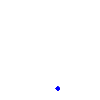
Particle: pion